Question: How can I check if the 'days' node exists using Firebase Cloud Function?
Pseudo-code inside 'index.js':
'''
if(days.exists())
{
//do something
}
'''

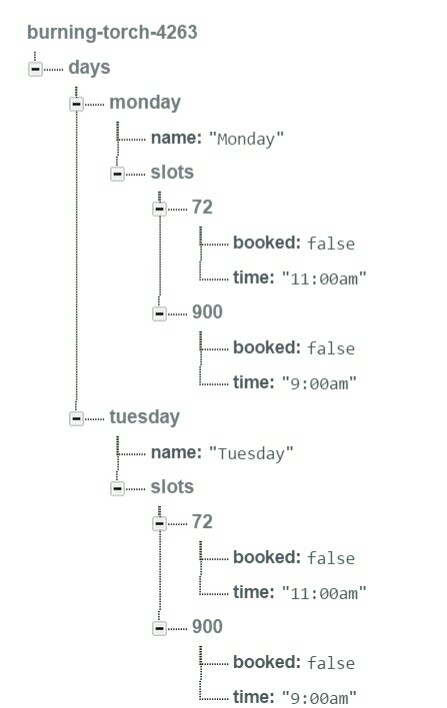
Answer: '''
// outside of function body
const functions = require('firebase-functions');
const admin = require('firebase-admin');
admin.initializeApp(functions.config().firebase);
// inside function body
return admin.database().ref('days').once('value').then(snap => {
if (snap.exists()) {
// do something
}
});
'''